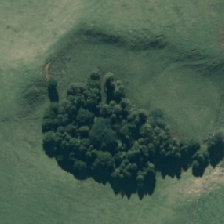
Land cover: broadleaved_indigenous_hardwood